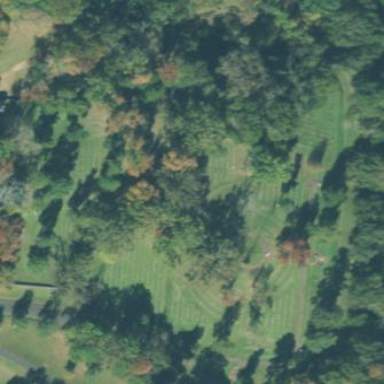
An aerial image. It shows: Cemetery.